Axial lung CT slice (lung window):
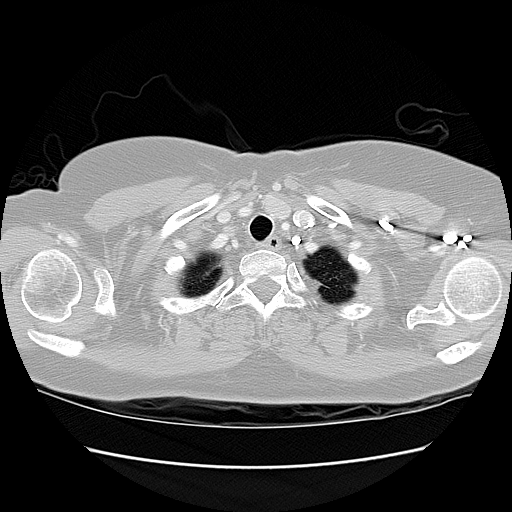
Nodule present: no